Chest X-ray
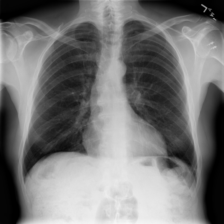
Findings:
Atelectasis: negative
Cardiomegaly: negative
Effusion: negative
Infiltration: positive
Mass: negative
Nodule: negative
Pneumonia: negative
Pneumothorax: negative
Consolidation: negative
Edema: negative
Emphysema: negative
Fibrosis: negative
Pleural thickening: negative
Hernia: negative